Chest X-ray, PA view. Patient: 47 years old, sex F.
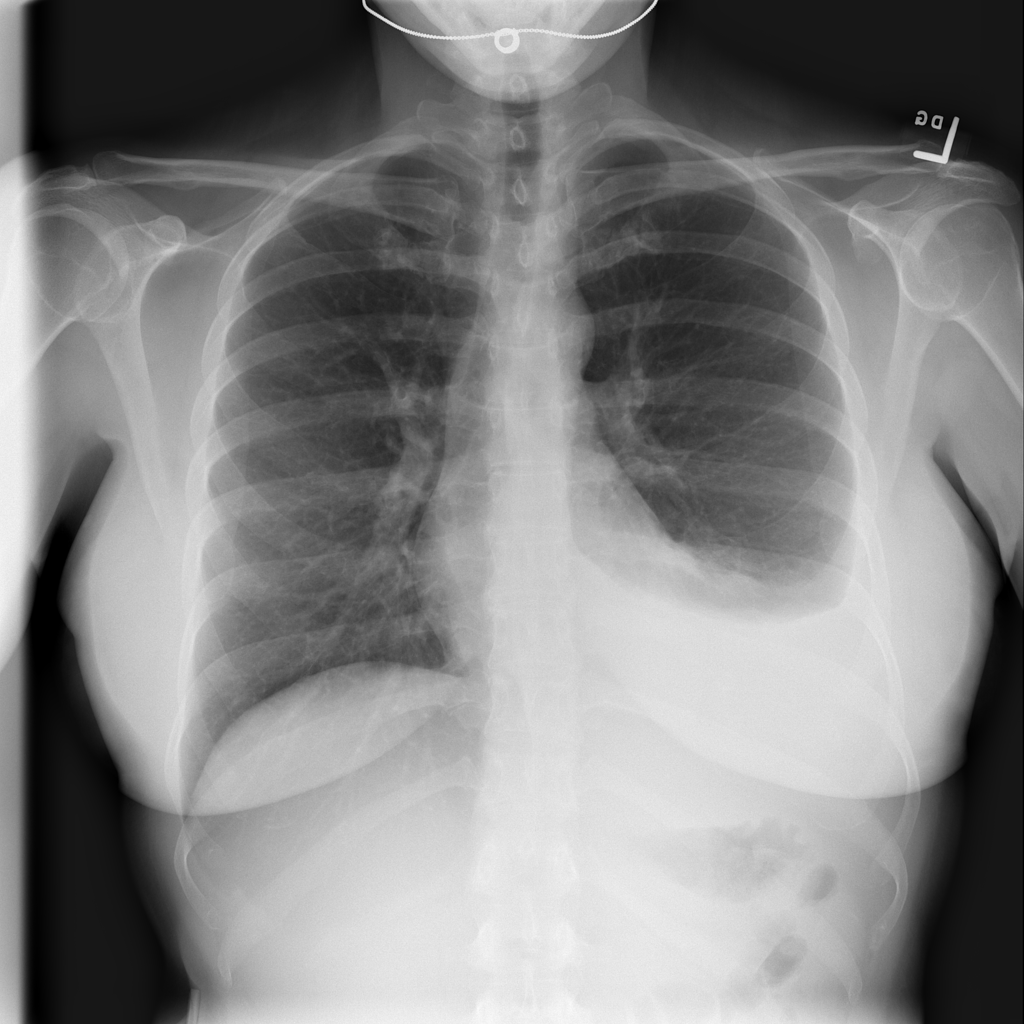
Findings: No Finding